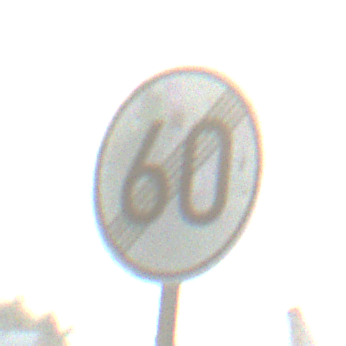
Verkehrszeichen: EndeGeschwindigkeit60
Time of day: SunriseSunset
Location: Outdoor (Special)
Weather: Clear
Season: NotSpecified
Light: Natural